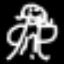
Label: angel